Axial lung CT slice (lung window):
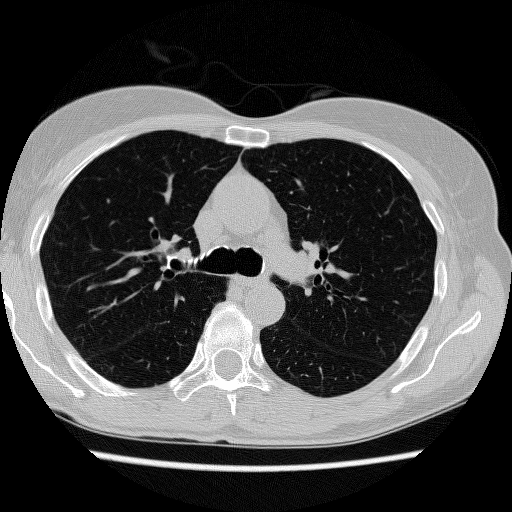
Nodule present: no